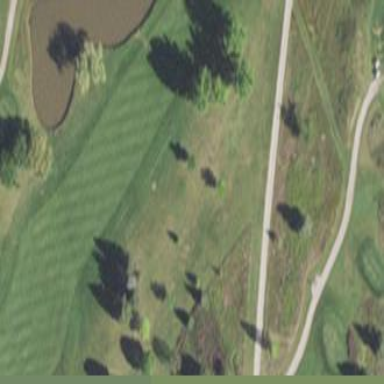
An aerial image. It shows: Area with grass used as rough in golf course.